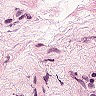
Metastatic tissue present: no